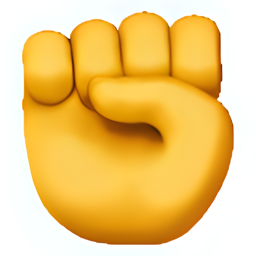
Name: raised fist
Emoji: ✊
Group: People & Body
Sub-group: hand-fingers-closed